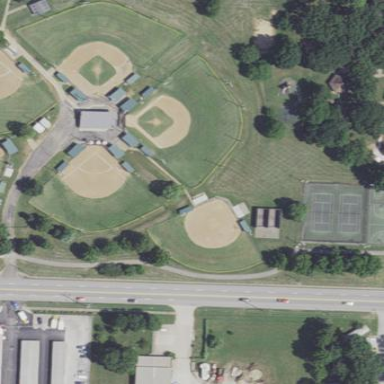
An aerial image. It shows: Baseball pitch for leisure land activities.